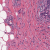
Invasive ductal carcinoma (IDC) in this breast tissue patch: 1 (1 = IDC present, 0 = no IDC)